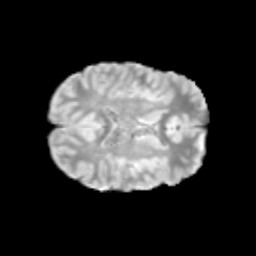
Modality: T2w
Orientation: axial
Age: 13
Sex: male
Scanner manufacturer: siemens
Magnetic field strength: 3 T
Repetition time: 3.8 s
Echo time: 0.07 s